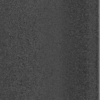
Label: dusty